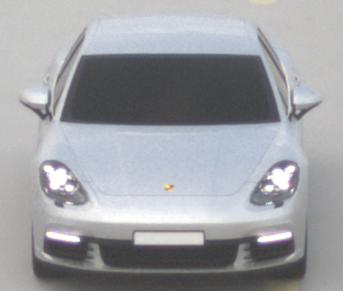
Make: Porsche
Model: Panamera
Detailed model: Panamera (971)
Model produced from: 2016/11
Model produced until: 2018/08
Doors: 5
Color: white
Road condition: dry road
Daytime: midday
Contrast: low contrast